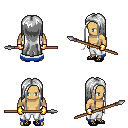
a pixel art fantasy rpg character, male body template, human, tanned skin, white trimmed cape, white pants, white extra-long hairstyle, gold gloves, ghillies, spear, four views (front, back, left, right), 2x2 character sprite sheet, small pixel art, hard edges, no anti-aliasing